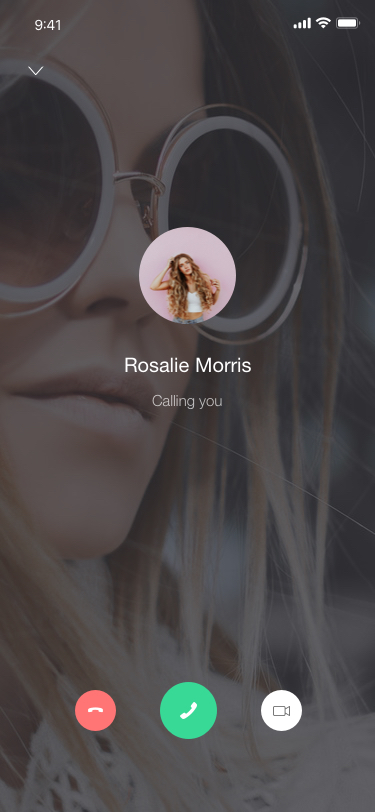
Text in this UI design:
Rosalie Morris
Calling you